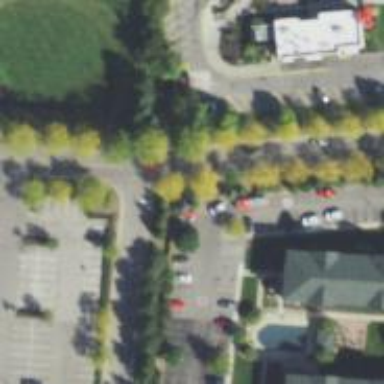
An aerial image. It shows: Parking space.